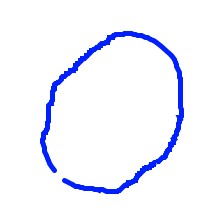
Shape: circle